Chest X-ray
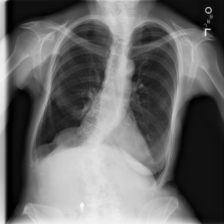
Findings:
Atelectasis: negative
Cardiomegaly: negative
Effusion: negative
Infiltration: negative
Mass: negative
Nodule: negative
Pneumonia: negative
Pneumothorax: negative
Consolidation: negative
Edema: negative
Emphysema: negative
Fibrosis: negative
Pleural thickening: negative
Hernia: negative